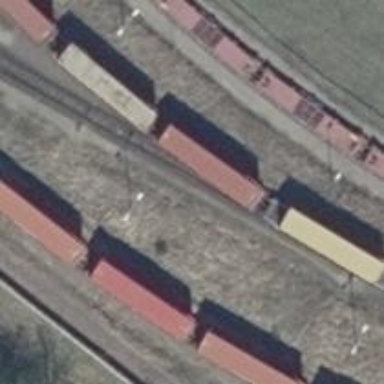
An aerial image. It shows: Railway switch.